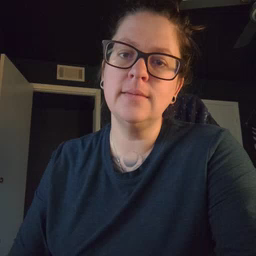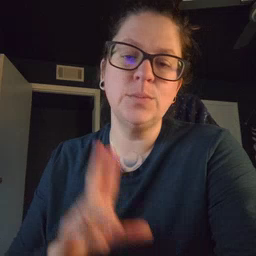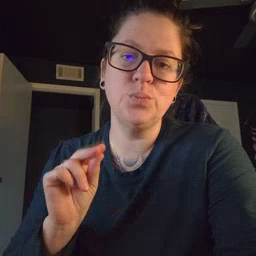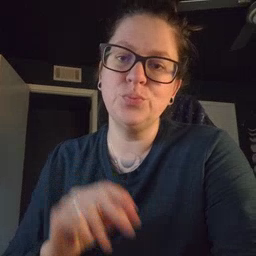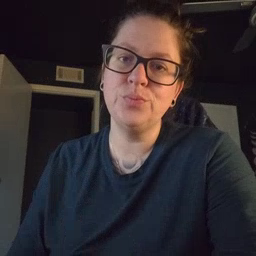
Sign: no